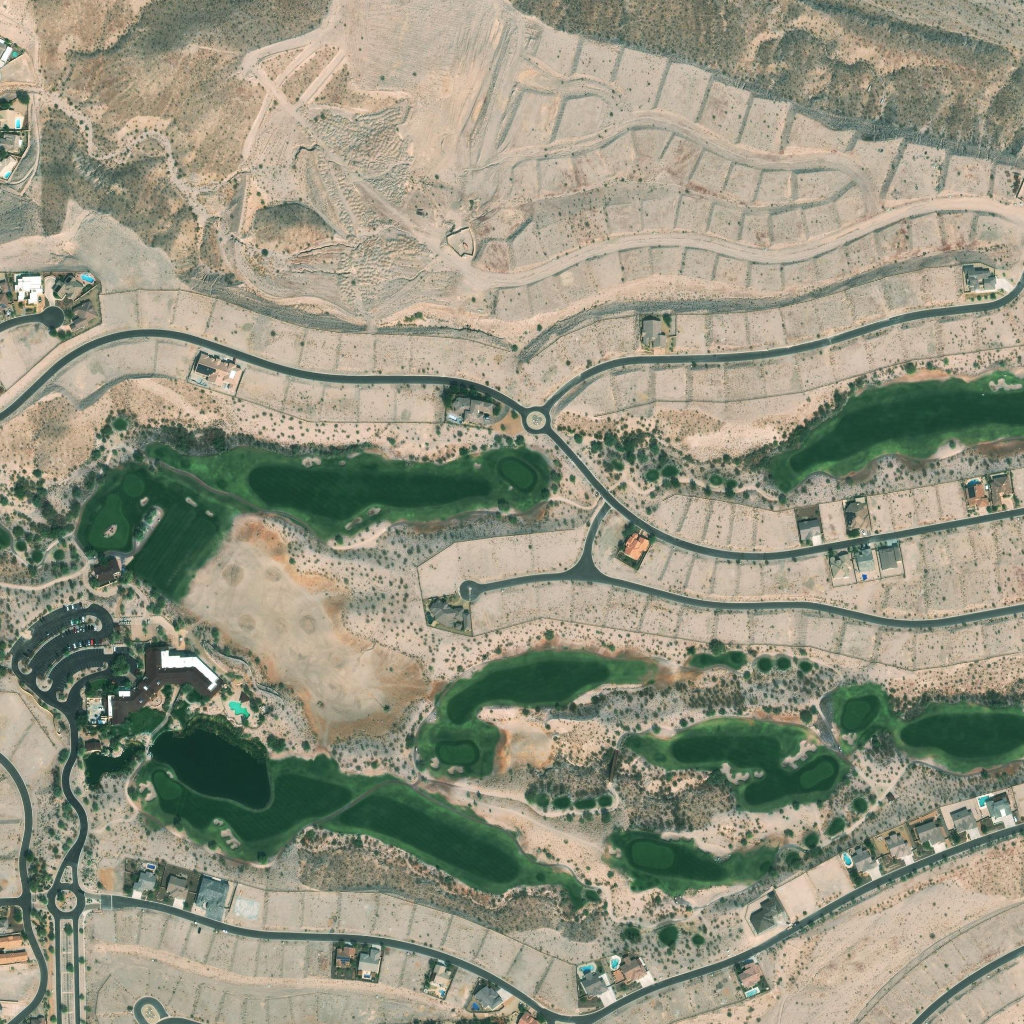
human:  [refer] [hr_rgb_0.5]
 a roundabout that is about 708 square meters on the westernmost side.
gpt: <box>[[4, 86, 8, 89, 0]]</box>